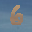
Label: 6